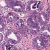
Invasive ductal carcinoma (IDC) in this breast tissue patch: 0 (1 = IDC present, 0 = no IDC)